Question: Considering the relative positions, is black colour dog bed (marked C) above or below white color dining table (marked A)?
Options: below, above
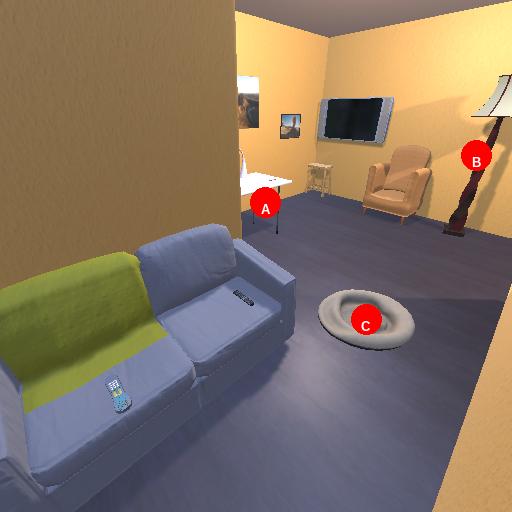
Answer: below